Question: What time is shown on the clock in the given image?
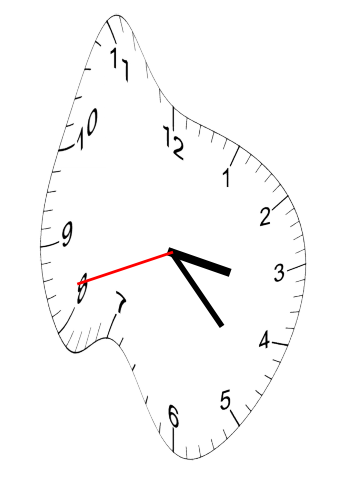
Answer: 03:22:42